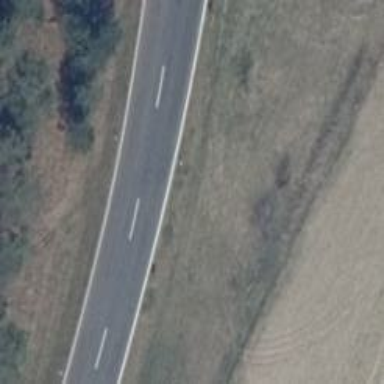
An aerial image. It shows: Secondary road with asphalt surface.